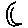
Label: moon